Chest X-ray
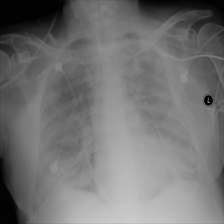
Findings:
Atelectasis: positive
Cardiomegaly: negative
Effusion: negative
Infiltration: positive
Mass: negative
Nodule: negative
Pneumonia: negative
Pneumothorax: negative
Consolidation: negative
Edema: negative
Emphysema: negative
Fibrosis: negative
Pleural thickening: negative
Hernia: negative